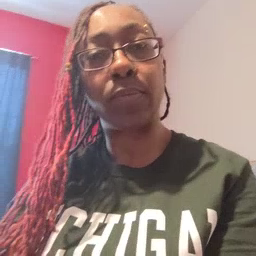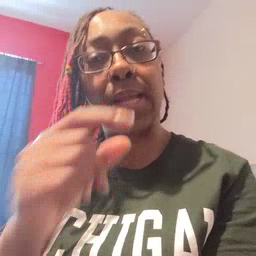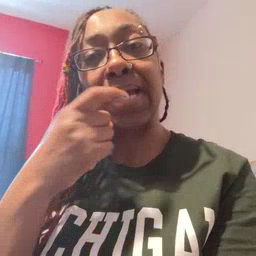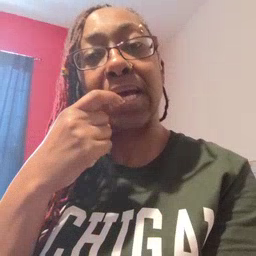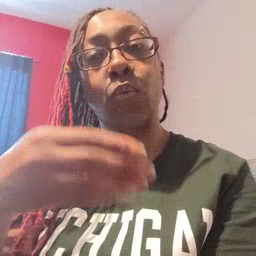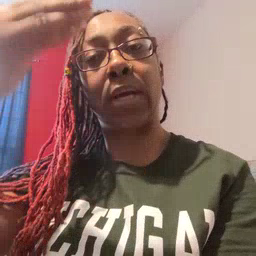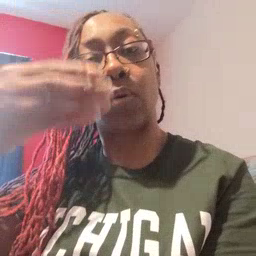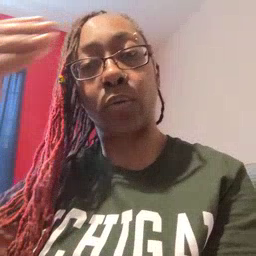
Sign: glasswindow